Field crop: maize
Growth stage: 2
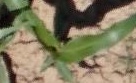
Species: maize